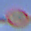
Verkehrszeichen: Geschwindigkeit70
Umgebung: Outdoor, Suburban
Tageszeit: MorningAfternoon
Wetter: PartlyCloudy
Licht: Natural
Jahreszeit: NotSpecified
Kontrast: MediumContrast